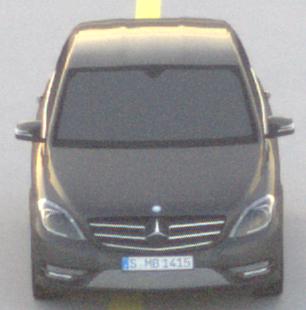
Make: Mercedes-Benz
Model: B 180 BlueEFFICIENCY
Detailed model: B-Class (246)
Model produced from: 2011/11
Model produced until: 2012/10
Doors: 5
Color: gray
Road condition: dry road
Daytime: sunrise or sunset
Contrast: low contrast